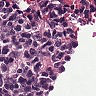
Metastatic tissue present: no